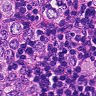
Metastatic tissue present: yes